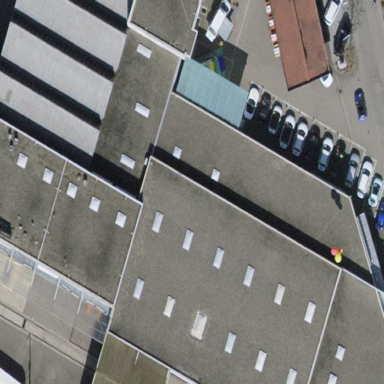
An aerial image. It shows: Industrial building with flat roof.